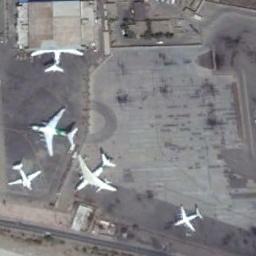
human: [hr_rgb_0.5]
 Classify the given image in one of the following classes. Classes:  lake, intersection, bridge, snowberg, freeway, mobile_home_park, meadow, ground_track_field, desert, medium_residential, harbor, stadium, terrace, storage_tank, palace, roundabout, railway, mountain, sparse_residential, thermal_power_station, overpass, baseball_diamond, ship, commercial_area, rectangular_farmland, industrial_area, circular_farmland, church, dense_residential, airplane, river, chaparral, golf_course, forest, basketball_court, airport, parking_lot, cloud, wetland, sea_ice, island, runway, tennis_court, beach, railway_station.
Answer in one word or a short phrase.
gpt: airplane